Question: Given a class like this:
'''
public class SomeClass
{
public SomeClass()
{
Name = "Default";
Values = Enumerable.Range(1,3).ToArray();
}
public string Name { get; set; }
public int[] Values { get; set; }
}
'''
A default instance of the class appears like this on a 'PropertyGrid' control:

Is it possible to override the text displayed for the 'Values' property so it to displays something like '1, 2, 3' instead of 'Int32[] Array'.
Solutions involving reflection and inheriting from the 'PropertyGrid' control are welcome.
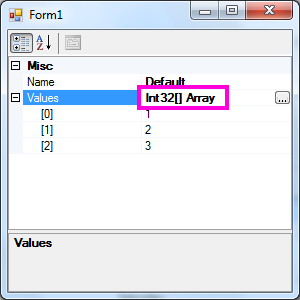
Answer: I think you can add a 'TypeConverter' attribute to 'Values':
'''
[TypeConverter(typeof(IntArrayToStringTypeConverter))]
public int[] Values { get; set; }
'''
Then create a 'IntArrayToStringTypeConverter' based on the <URL>. Not sure if there is already a type converter around that will do what you want.